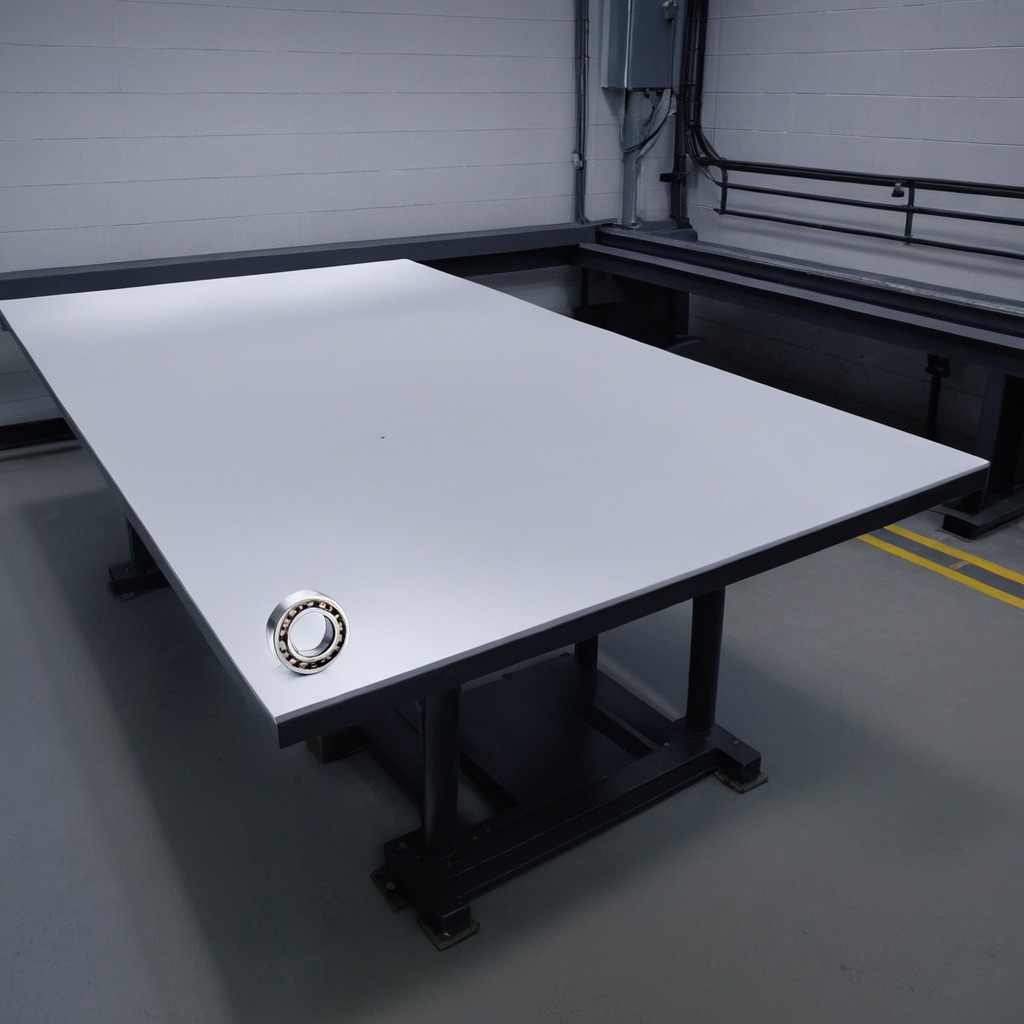
A metal ball bearing is lying on the tabletop in the basement.